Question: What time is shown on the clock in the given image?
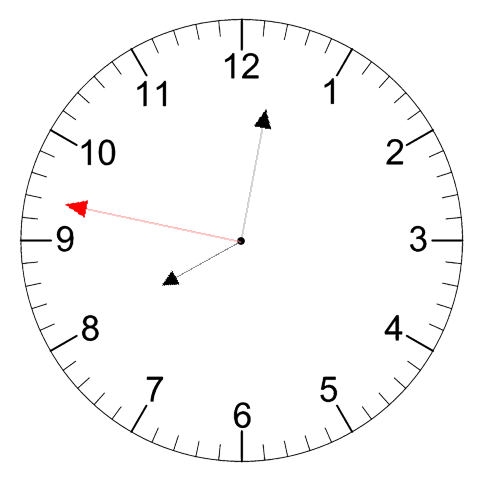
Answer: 08:01:47